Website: crate-barrel
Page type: billing-address
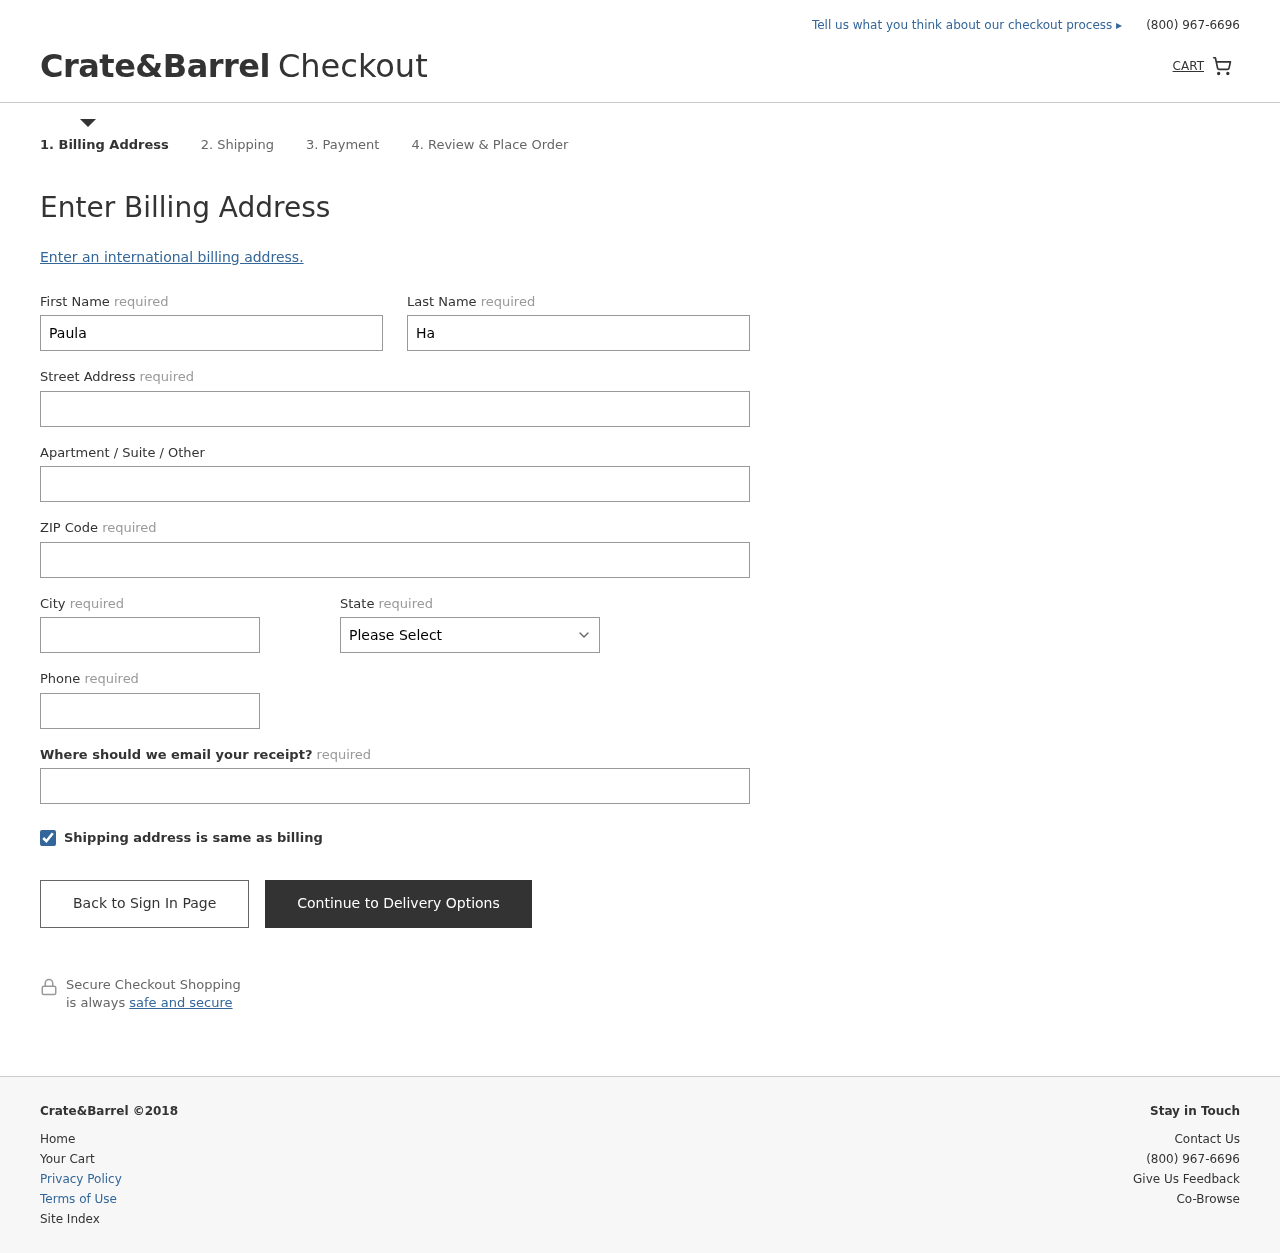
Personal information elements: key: PII_STATE
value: Idaho
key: PII_FIRSTNAME
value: Paula
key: PII_LASTNAME
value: Harvey
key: PII_STREET
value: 830 Lin Ferry
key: PII_STREET2
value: Apt. 440
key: PII_POSTCODE
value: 45709
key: PII_CITY
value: West Wayne
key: PII_PHONE
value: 4155936258
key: PII_EMAIL
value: paula_harvey@yahoo.com